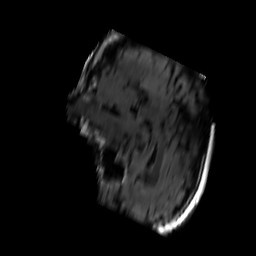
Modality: FLAIR
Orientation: sagittal
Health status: ill
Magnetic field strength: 3 T